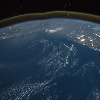
Label: water